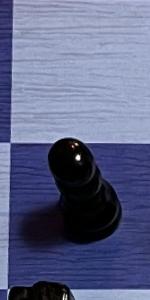
Label: Pawn_Black